Question: I am trying to use JScrollPane (<URL> to render a div with children that have overflow:hidden. When doing this JScrollPane renders but scrolling horizontally there is a large blank space where the overflowed text would have appeared. Below is an image showing the problem as well as the relevant code and a JS fiddle showing the issue, if you scroll to the right you'll notice there is a large area showing which is what I am trying to remove. Any ideas how to do so?
'''
<div id="test" style="width:200px;overflow:auto;">
<div style="background-color:red;white-space:nowrap;overflow:hidden;">Lorem ipsum dolor sit amet, consectetur adipiscing elit. Donec in ligula id sem tristique ultrices eget id neque. Duis enim turpis, tempus at accumsan vitae, lobortis id sapien. Pellentesque nec orci</div>
<div style="background-color:red;white-space:nowrap;overflow:hidden;">Lorem ipsum dolor sit amet, consectetur adipiscing elit. Donec in ligula id sem tristique ultrices eget id neque. Duis enim turpis, tempus at accumsan vitae, lobortis id sapien. Pellentesque nec orci</div>
<div style="background-color:red;white-space:nowrap;overflow:hidden;">Lorem ipsum dolor sit amet, consectetur adipiscing elit. Donec in ligula id sem tristique ultrices eget id neque. Duis enim turpis, tempus at accumsan vitae, lobortis id sapien. Pellentesque nec orci</div>
<div style="background-color:red;white-space:nowrap;overflow:hidden;">Lorem ipsum dolor sit amet, consectetur adipiscing elit. Donec in ligula id sem tristique ultrices eget id neque. Duis enim turpis, tempus at accumsan vitae, lobortis id sapien. Pellentesque nec orci</div>
</div>
$(document).ready(function(){
$('#test').jScrollPane({});
});
'''

<URL>
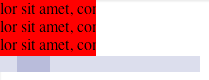
Answer: This is because the inner div takes the width the parent div #test. I replace your html as following and it is working now.
'''
<div id="test" style="width:200px;overflow:auto;">
<div style="display:inline-block;">
<div style="background-color:red;white-space:nowrap;overflow:hidden;">Lorem ipsum dolor sit amet, consectetur adipiscing elit. Donec in ligula id sem tristique ultrices eget id neque. Duis enim turpis, tempus at accumsan vitae, lobortis id sapien. Pellentesque nec orci</div>
<div style="background-color:red;white-space:nowrap;overflow:hidden;">Lorem ipsum dolor sit amet, consectetur adipiscing elit. Donec in ligula id sem tristique ultrices eget id neque. Duis enim turpis, tempus at accumsan vitae, lobortis id sapien. Pellentesque nec orci</div>
<div style="background-color:red;white-space:nowrap;overflow:hidden;">Lorem ipsum dolor sit amet, consectetur adipiscing elit. Donec in ligula id sem tristique ultrices eget id neque. Duis enim turpis, tempus at accumsan vitae, lobortis id sapien. Pellentesque nec orci</div>
<div style="background-color:red;white-space:nowrap;overflow:hidden;">Lorem ipsum dolor sit amet, consectetur adipiscing elit. Donec in ligula id sem tristique ultrices eget id neque. Duis enim turpis, tempus at accumsan vitae, lobortis id sapien. Pellentesque nec orci</div>
</div>
</div>
'''